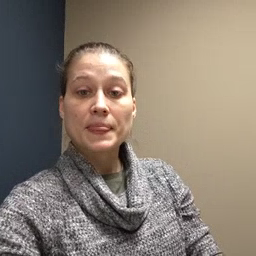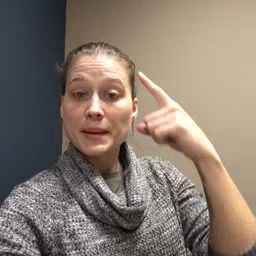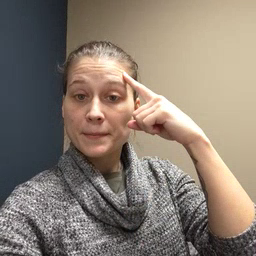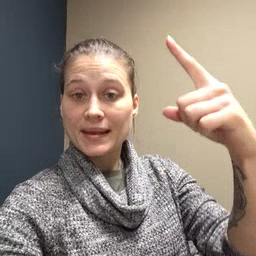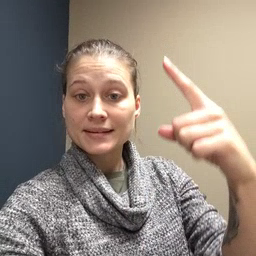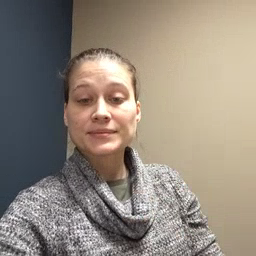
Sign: penny